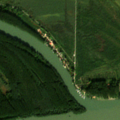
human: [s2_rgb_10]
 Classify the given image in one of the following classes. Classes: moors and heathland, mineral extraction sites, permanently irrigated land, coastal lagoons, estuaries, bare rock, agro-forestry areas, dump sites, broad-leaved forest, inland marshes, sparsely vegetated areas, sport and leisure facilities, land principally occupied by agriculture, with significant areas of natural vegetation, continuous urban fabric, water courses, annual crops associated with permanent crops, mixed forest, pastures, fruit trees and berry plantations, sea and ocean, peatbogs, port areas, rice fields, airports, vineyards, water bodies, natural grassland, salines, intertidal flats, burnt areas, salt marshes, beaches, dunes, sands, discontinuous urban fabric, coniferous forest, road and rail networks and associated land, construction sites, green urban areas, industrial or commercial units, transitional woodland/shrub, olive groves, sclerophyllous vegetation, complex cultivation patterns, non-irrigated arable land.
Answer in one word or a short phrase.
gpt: broad-leaved forest, inland marshes, water courses